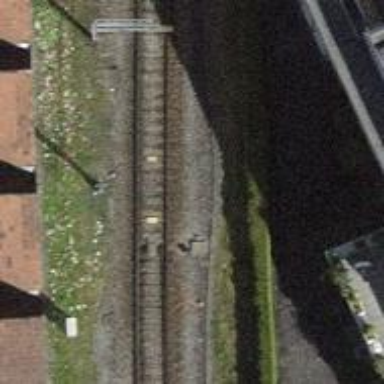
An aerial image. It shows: Railway switch.